Aerial crown-view tile of a tropical tree (Barro Colorado Island, Panama), acquired 20250317:
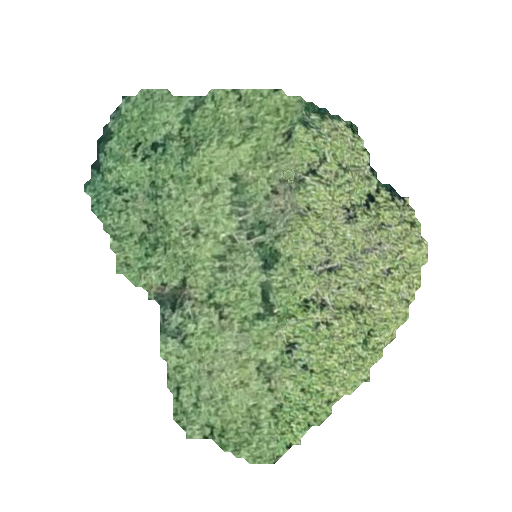
Species: Hieronyma alchorneoides
GBIF accepted scientific name: Hieronyma alchorneoides
Crown area: 128.171 m²